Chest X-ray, PA view. Patient: 34 years old, sex M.
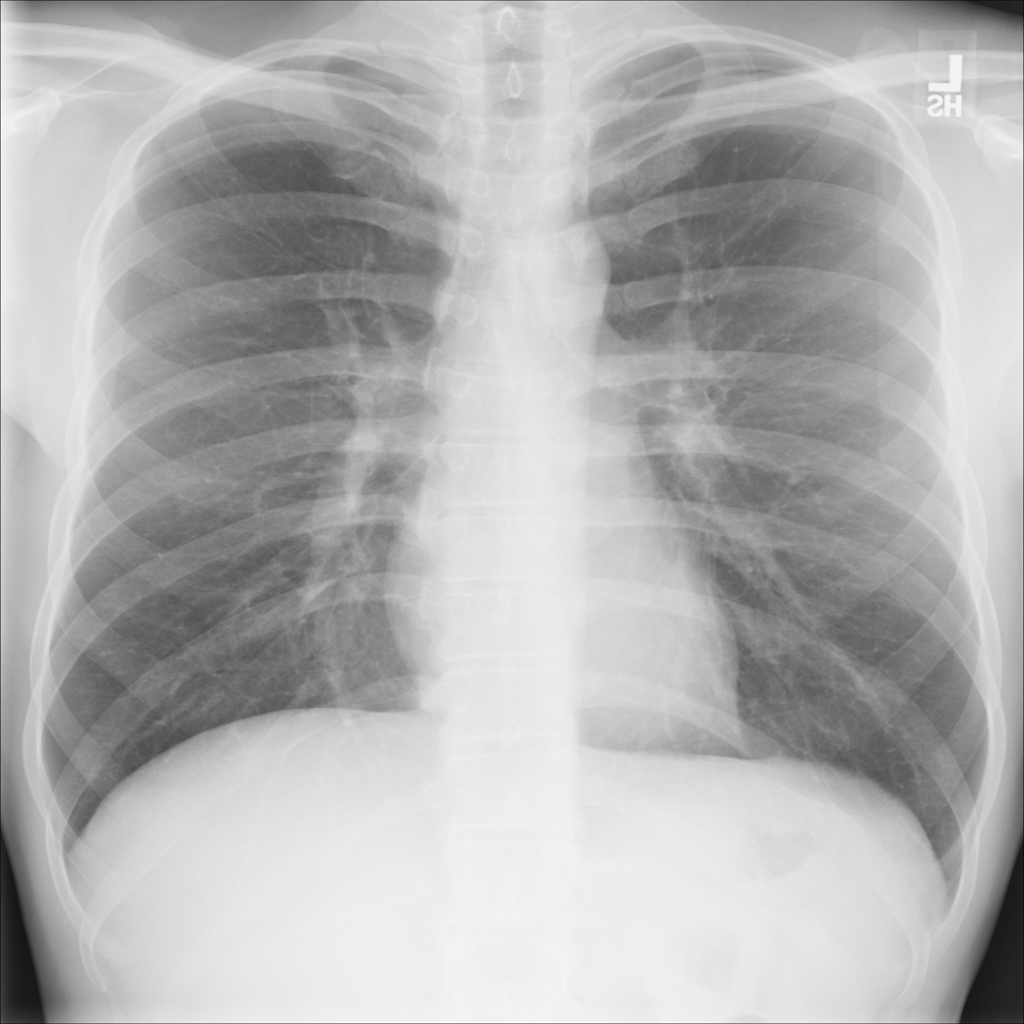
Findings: No Finding